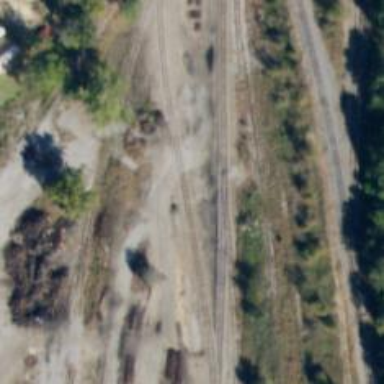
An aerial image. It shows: Disused railway.